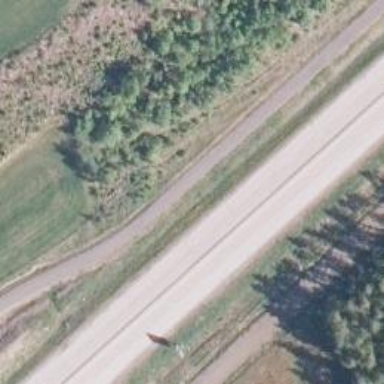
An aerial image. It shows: Trunk motorroad.